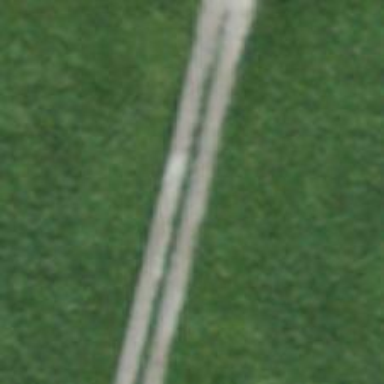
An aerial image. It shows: Track with grade 1 quality.